Question: i want to make my UIView Background color like following image

when i press on button the view's background color will become like above.
i was googling to much but not find a way.Can you please help me?
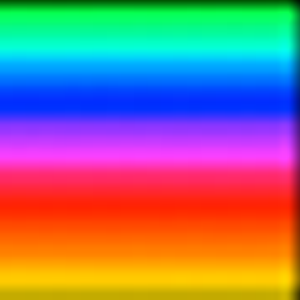
Answer: You can do this using CALayer.
1.Create a CAGradientLayer.
2.Set the layer's colours property to your rainbow colours.
3.set startPoint and the layer's endPoint as per your requirement.
4.Create a CAShapeLayer(for the shape) and set it as the gradient layer's mask.
Enjoy!!